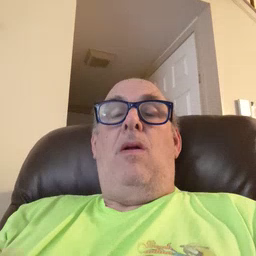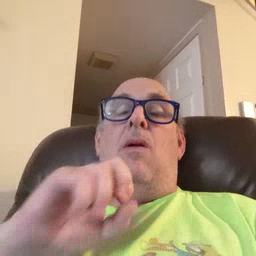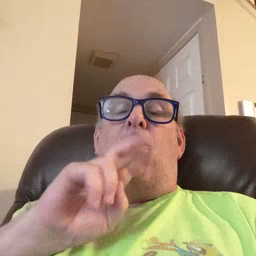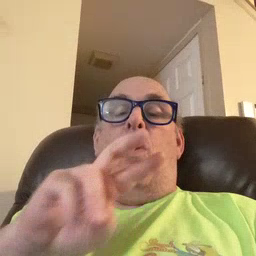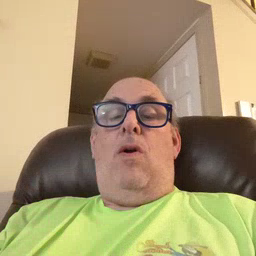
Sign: frog